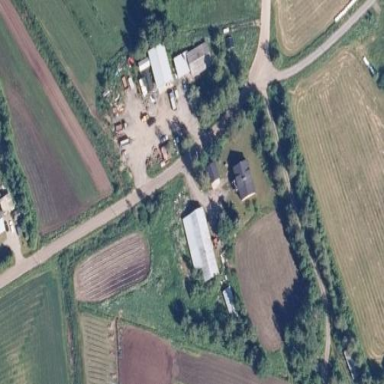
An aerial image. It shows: Farmyard area.